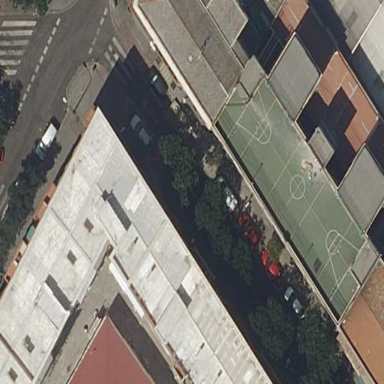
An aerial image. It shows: School.